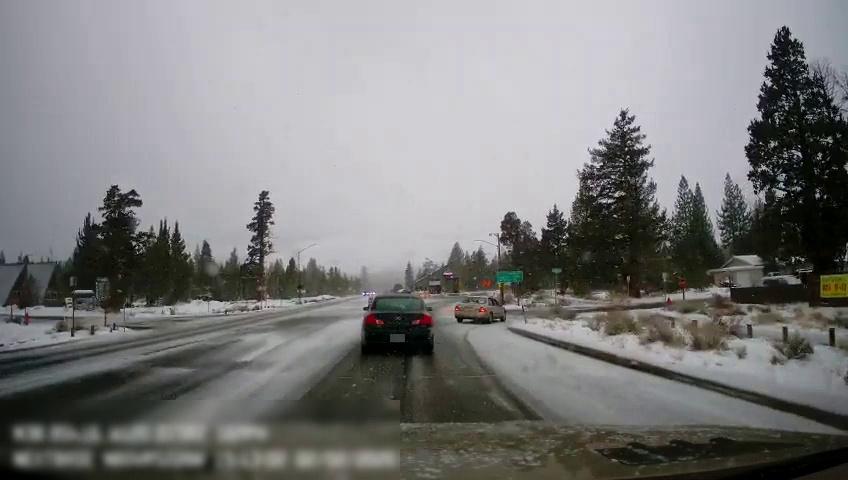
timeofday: Day
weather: Snowy
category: Drivable Space
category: Vehicles | Truck
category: Vehicles | Car
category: Vehicles | Car
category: Vehicles | Truck
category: Vehicles | SUV
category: Traffic | Signs